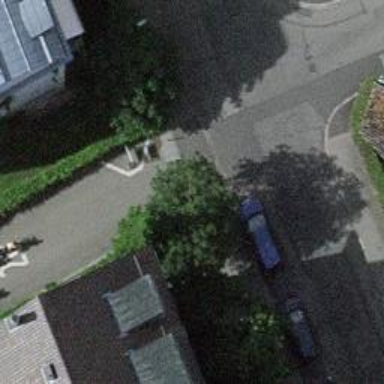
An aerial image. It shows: Bollard.